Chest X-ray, PA view. Patient: 28 years old, sex F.
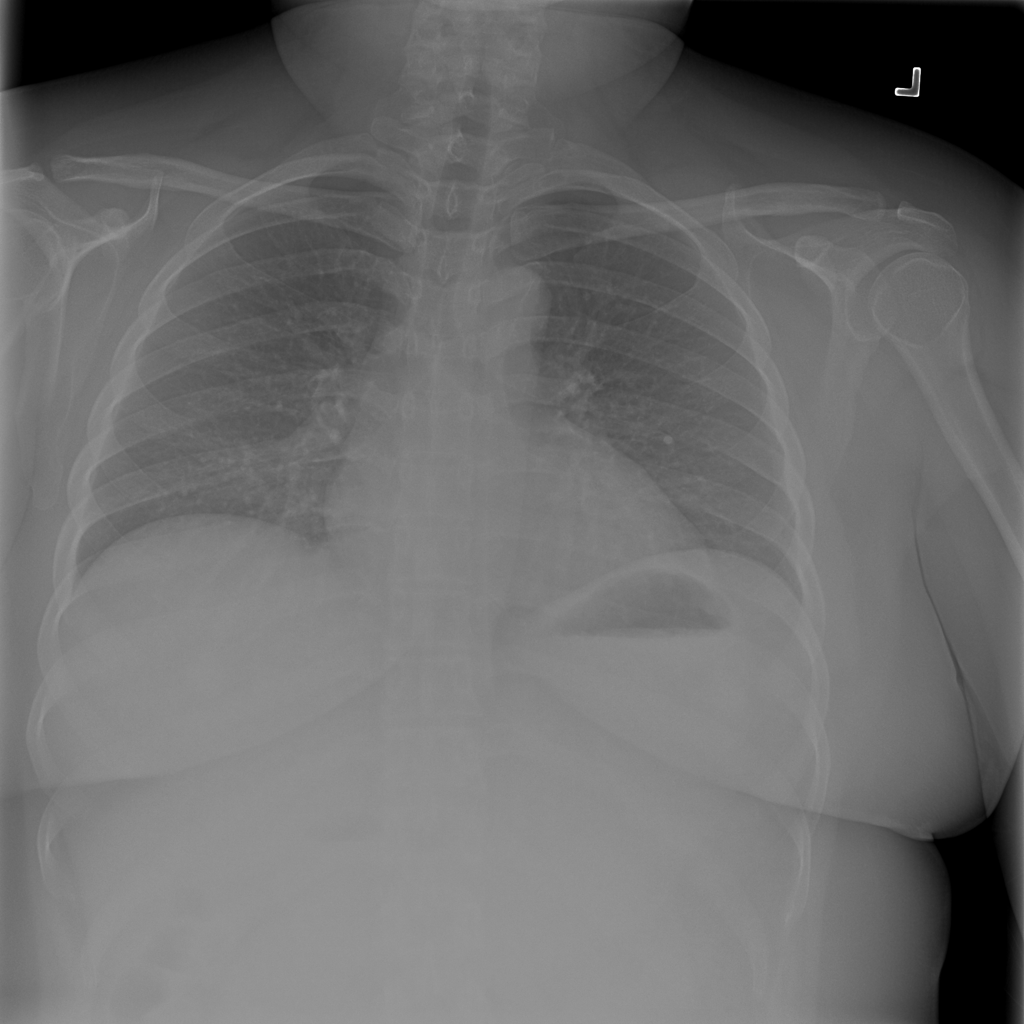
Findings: No Finding